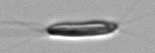
Label: Chrysochromulina